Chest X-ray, AP view. Patient: 48 years old, sex F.
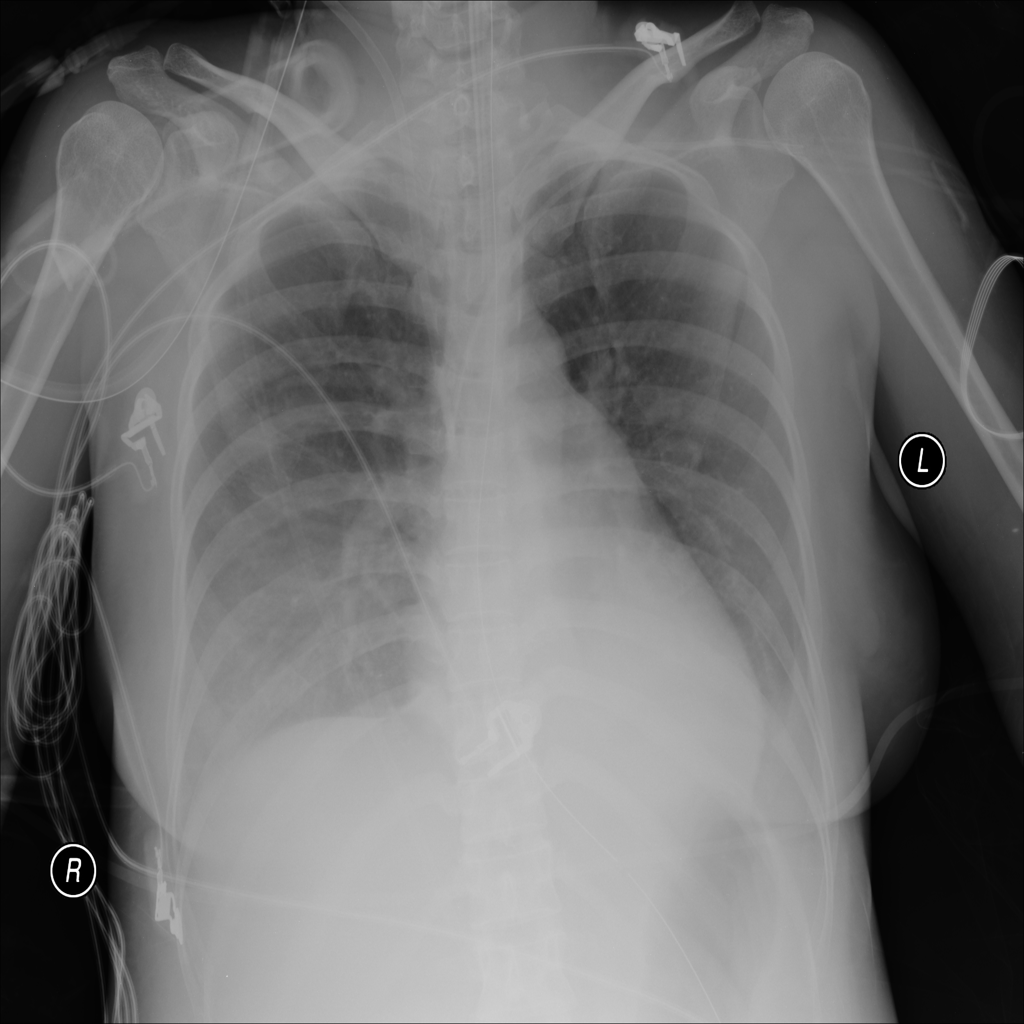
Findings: Atelectasis, Edema, Effusion